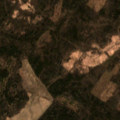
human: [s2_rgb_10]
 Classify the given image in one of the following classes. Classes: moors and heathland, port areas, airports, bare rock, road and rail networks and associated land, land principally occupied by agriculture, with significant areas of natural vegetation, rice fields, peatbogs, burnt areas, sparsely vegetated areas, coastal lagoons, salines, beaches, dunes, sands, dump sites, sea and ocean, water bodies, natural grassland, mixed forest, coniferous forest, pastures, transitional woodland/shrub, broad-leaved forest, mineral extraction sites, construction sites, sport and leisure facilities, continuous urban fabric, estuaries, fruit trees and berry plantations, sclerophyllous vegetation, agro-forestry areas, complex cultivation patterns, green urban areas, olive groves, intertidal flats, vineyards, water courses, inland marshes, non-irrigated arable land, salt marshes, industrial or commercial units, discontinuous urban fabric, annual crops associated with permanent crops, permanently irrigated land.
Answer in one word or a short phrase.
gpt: non-irrigated arable land, coniferous forest, mixed forest